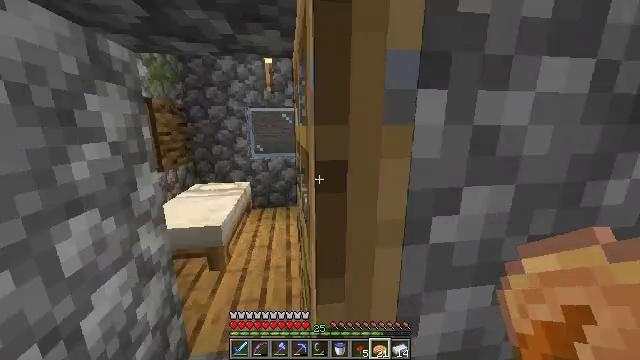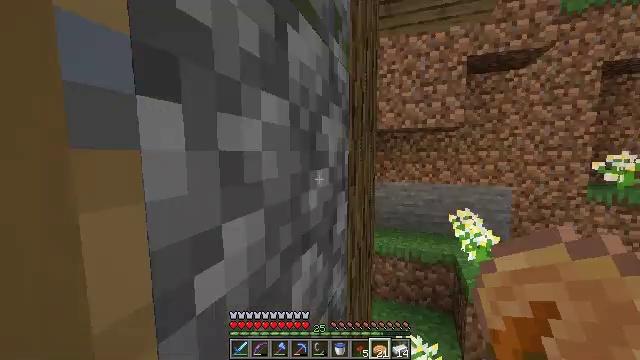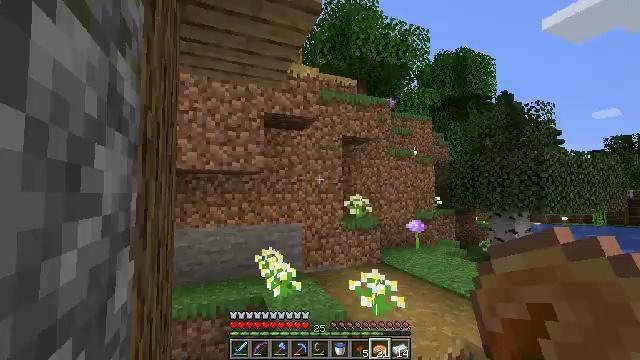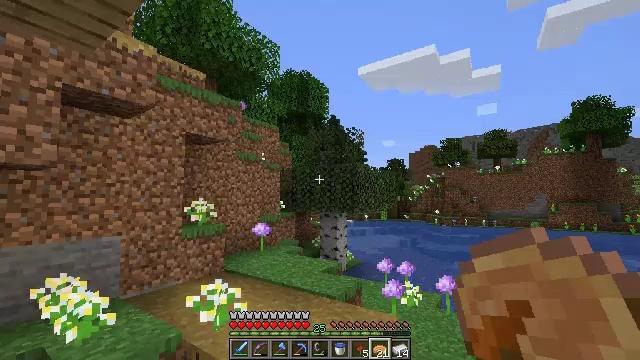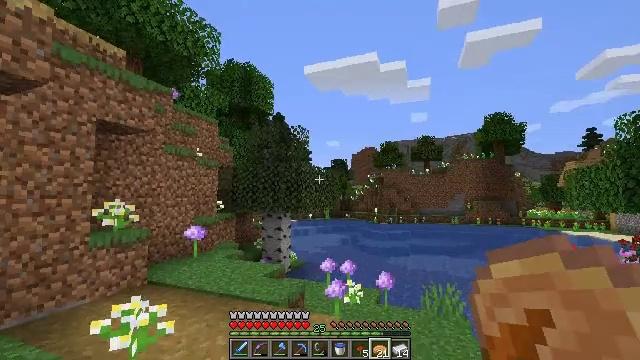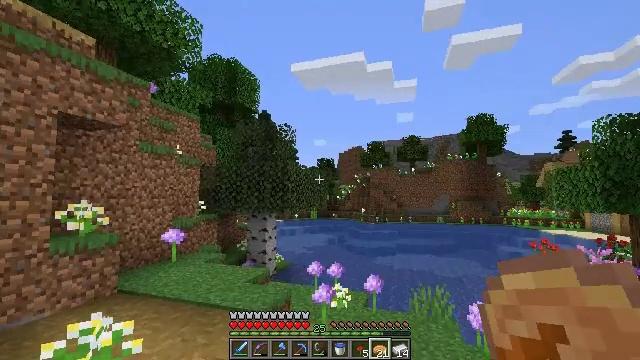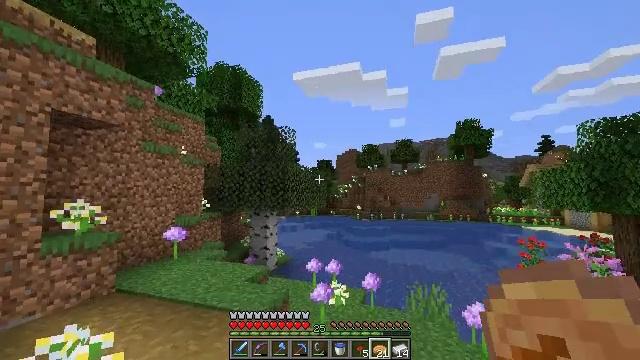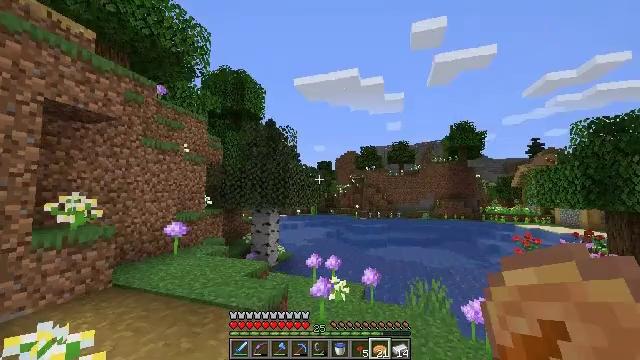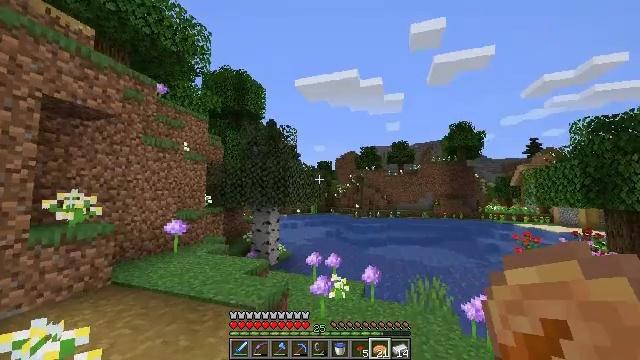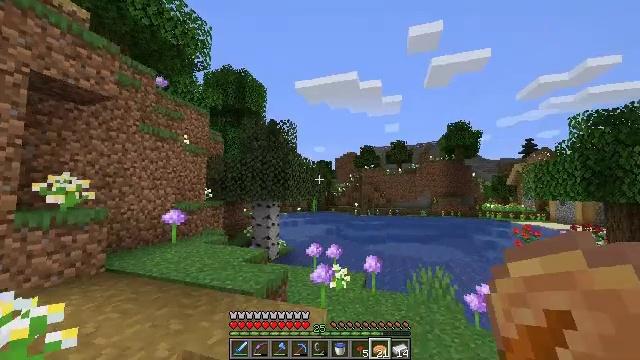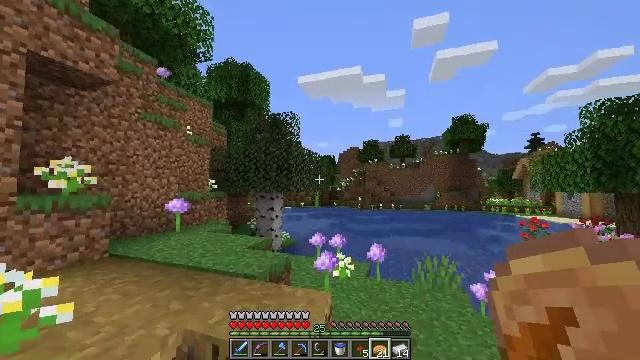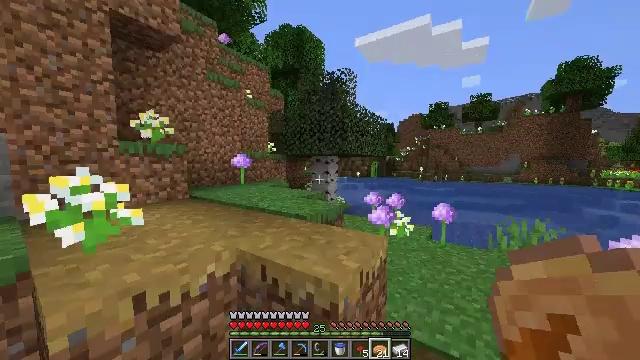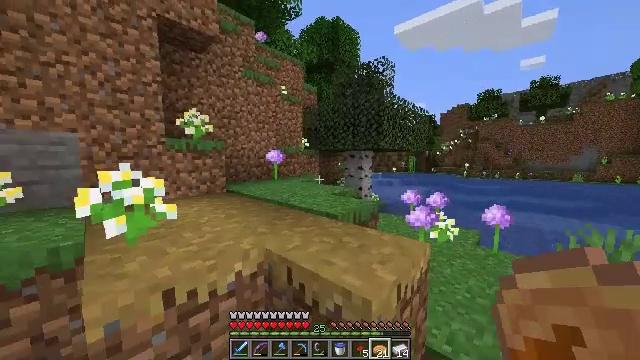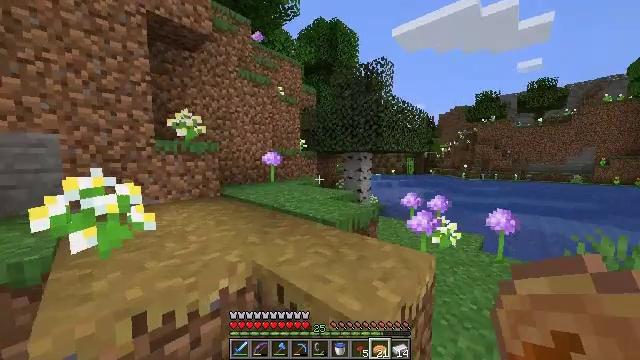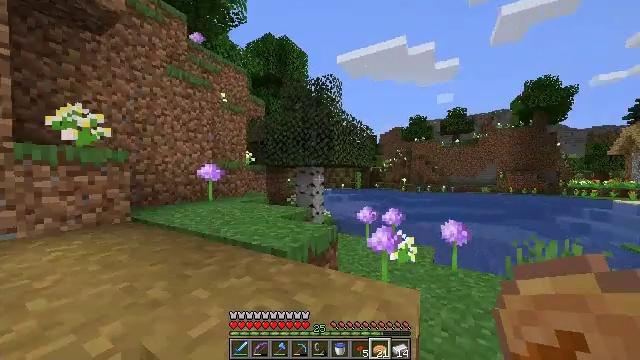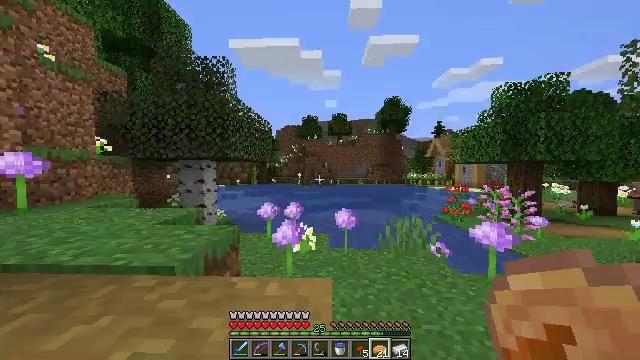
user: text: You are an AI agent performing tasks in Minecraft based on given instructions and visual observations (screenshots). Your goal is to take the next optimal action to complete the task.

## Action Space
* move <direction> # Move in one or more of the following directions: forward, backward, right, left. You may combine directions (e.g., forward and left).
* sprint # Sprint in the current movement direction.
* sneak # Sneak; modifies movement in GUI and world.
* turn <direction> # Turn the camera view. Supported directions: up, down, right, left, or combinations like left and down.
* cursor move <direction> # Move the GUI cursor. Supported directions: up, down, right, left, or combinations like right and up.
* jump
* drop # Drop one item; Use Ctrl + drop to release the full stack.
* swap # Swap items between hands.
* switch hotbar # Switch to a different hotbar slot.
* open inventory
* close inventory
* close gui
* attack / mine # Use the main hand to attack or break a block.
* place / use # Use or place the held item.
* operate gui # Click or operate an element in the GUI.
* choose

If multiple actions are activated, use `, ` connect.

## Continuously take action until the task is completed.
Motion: motion action
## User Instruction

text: Harvest the oxeye daisy.
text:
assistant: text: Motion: turn right and up
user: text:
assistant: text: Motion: turn right and up
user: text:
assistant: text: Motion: move forward, turn right
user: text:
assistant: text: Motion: move forward, sprint, turn right
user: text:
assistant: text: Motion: move forward, sprint, turn right
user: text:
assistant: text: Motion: move forward, sprint
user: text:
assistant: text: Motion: move forward, sprint
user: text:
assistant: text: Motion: move forward, sprint
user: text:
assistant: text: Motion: move forward, sprint
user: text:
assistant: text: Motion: move forward, sprint, turn down
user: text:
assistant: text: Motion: move forward, sprint, turn left and down
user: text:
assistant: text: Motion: move forward, sprint, turn left and down
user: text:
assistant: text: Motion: move forward, sprint
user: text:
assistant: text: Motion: move forward, sprint, turn right and up
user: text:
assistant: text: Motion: move forward, sprint, turn right and down
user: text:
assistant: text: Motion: move forward and move right, sprint, turn right and down
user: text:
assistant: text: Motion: move forward and move right, sprint, turn right and down
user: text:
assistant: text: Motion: move forward and move right, sprint
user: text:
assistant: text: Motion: move forward and move right, sprint
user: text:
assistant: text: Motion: move forward and move right, sprint, turn right
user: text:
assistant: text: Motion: move forward and move right, sprint, turn right
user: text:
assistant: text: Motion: move forward and move right, sprint
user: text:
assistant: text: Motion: move forward, sprint, turn right
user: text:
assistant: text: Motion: move forward, sprint, jump
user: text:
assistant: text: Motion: move forward, sprint, jump
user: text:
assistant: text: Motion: move forward, sprint, jump
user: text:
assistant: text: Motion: move forward, sprint, jump
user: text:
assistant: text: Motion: move forward, sprint, turn right, jump
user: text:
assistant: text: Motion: move forward, sprint, turn right, jump
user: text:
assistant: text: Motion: move forward, sprint, jump